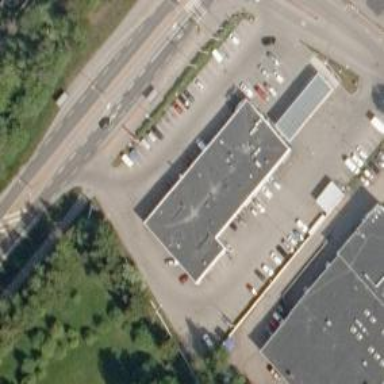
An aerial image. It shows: Convenience shop.